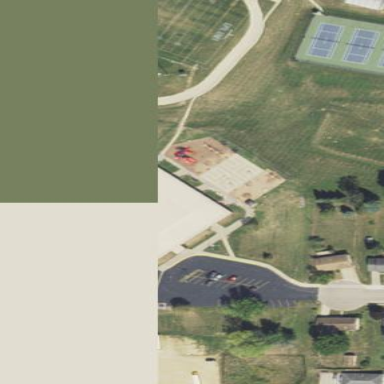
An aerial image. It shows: School building.